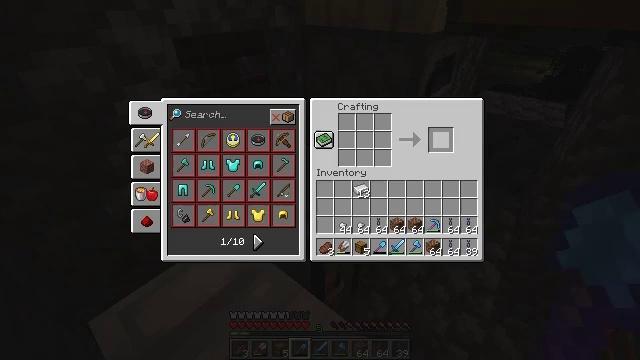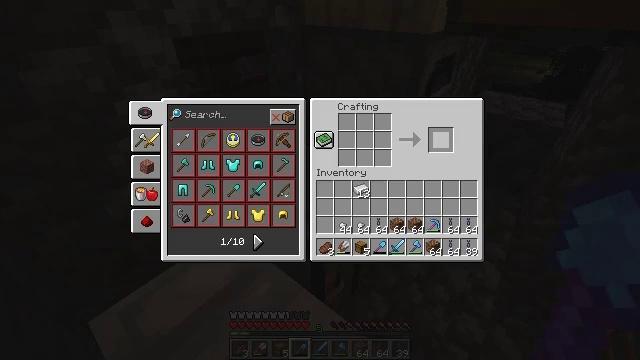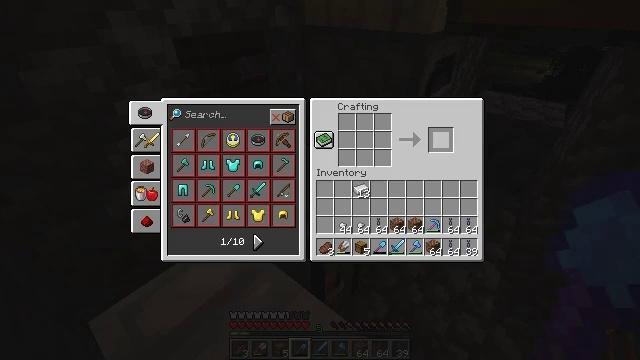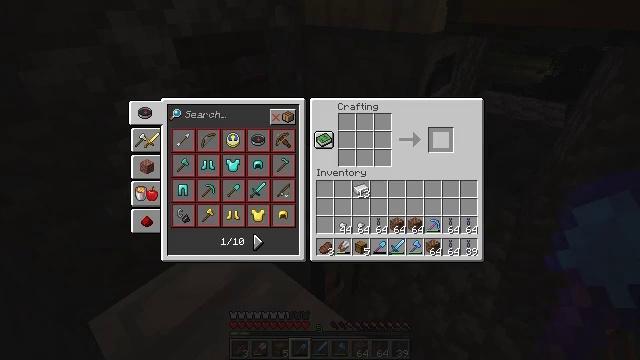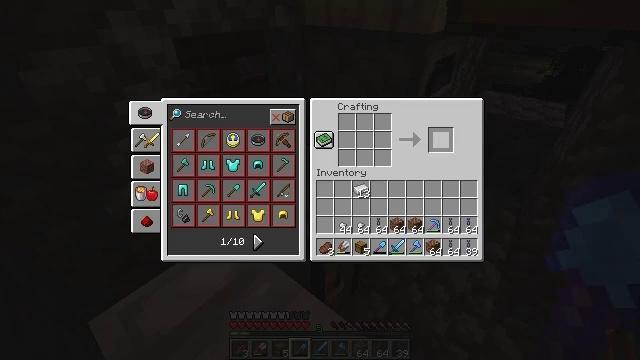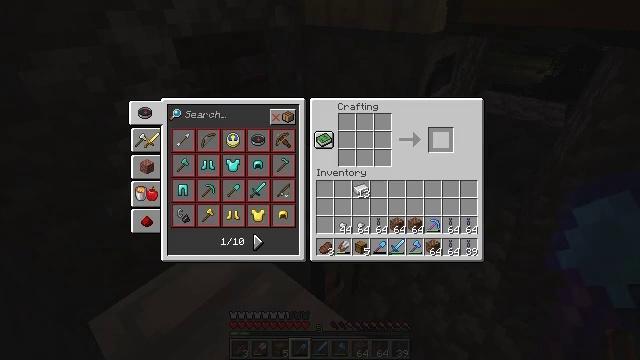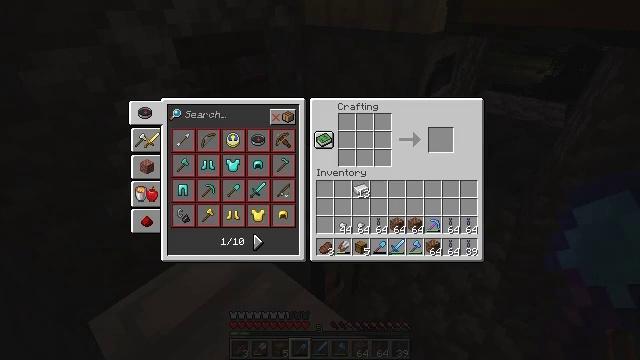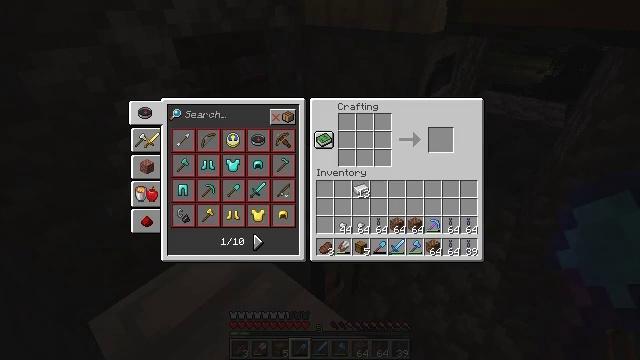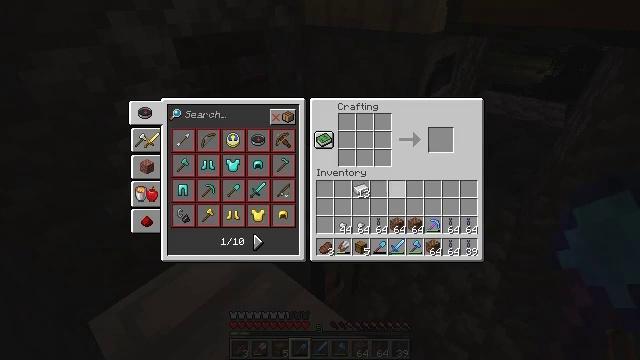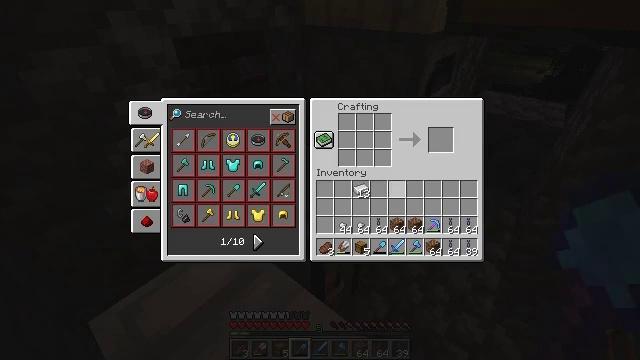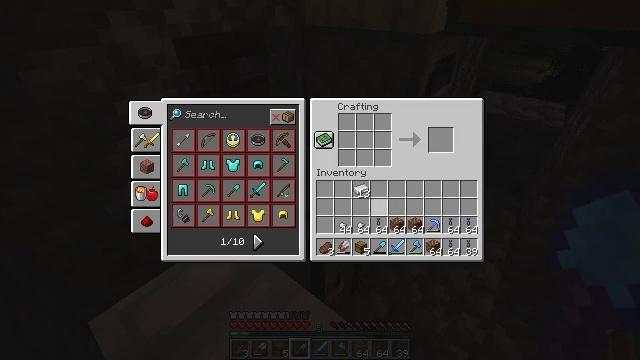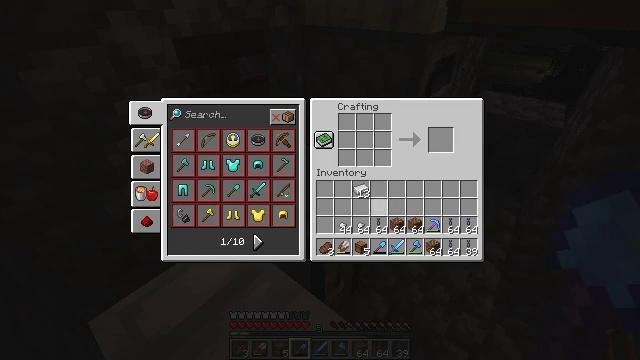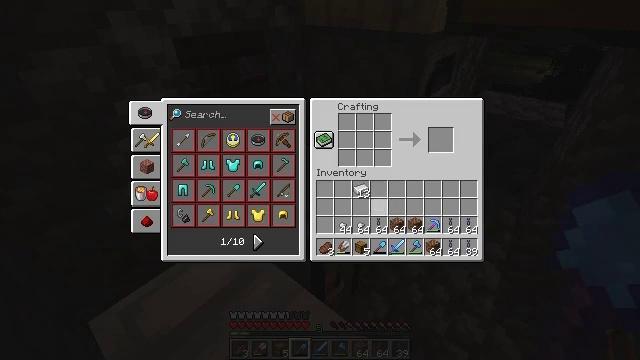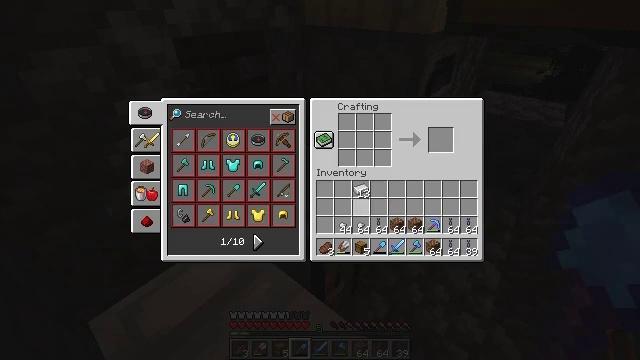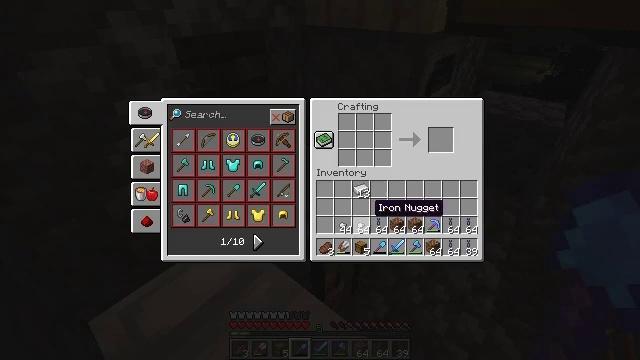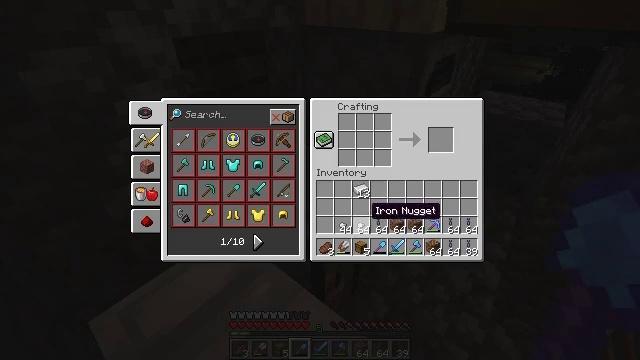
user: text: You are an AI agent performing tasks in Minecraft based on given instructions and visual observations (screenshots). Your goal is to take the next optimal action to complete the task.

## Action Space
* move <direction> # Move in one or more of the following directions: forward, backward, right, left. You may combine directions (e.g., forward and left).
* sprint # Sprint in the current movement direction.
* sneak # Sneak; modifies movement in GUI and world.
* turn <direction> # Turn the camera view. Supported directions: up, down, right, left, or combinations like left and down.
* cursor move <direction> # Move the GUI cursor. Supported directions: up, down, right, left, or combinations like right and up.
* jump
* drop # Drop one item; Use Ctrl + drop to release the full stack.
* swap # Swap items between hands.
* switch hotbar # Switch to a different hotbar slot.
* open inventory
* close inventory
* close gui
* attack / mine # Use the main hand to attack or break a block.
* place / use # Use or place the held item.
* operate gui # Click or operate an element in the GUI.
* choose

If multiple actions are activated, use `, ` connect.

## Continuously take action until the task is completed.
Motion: motion action
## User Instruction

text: Use iron nuggets and an iron ingot to craft a chain.
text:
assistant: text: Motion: sneak, open gui
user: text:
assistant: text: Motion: sneak
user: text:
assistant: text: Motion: sneak
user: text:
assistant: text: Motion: sneak
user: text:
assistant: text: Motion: sneak
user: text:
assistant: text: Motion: sneak, cursor move left and down
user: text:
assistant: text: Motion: sneak, cursor move left and down
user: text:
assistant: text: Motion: sneak, cursor move left and down
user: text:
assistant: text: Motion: sneak, cursor move left and down
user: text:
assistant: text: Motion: cursor move down
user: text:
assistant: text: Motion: cursor move left
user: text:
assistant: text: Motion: no_op
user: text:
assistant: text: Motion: no_op
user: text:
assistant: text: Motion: no_op
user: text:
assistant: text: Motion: no_op
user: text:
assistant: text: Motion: no_op
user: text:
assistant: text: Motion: no_op
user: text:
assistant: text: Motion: no_op
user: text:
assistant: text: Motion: operate gui
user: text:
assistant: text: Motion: operate gui
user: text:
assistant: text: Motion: cursor move up
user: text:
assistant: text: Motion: cursor move up
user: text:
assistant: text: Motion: cursor move up
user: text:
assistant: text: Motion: no_op
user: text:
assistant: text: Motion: no_op
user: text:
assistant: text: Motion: no_op
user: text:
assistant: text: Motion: no_op
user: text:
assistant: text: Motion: no_op
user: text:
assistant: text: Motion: no_op
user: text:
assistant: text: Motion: no_op